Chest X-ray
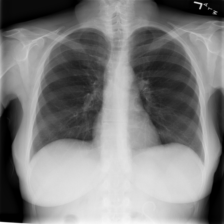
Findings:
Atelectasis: negative
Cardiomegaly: negative
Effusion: negative
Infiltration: positive
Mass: negative
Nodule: negative
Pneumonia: negative
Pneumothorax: negative
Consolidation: negative
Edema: negative
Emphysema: negative
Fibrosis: negative
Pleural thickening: negative
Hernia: negative